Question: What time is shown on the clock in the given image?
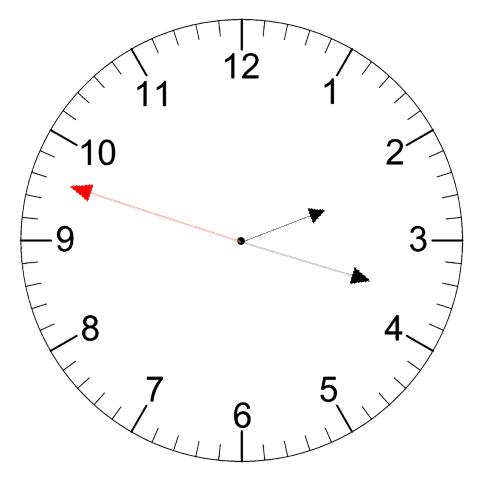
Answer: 02:17:48